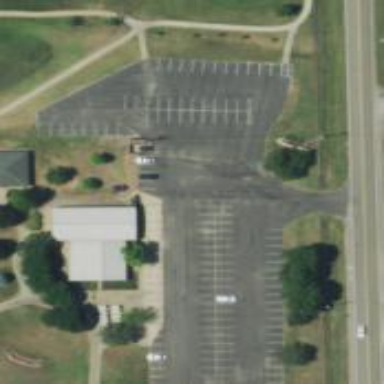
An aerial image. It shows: Parking area with surface.